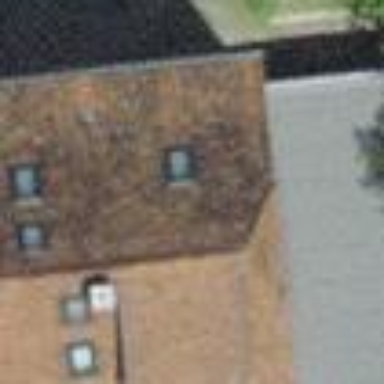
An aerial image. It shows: Building with tile roof.